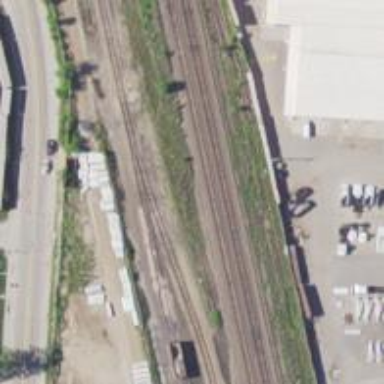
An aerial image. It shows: Railway siding for service.